Interaction volume radius: 5 \u00c5
Interaction volume height: 10 \u00c5
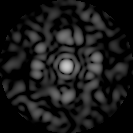
Disorder parameter: 0.7893